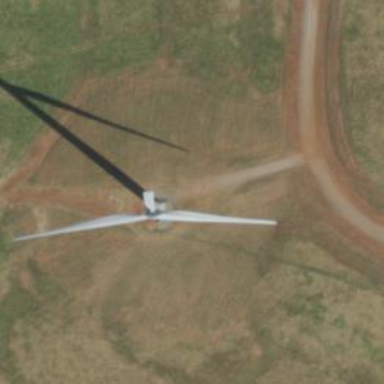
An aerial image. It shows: Wind generator powered by wind turbines.